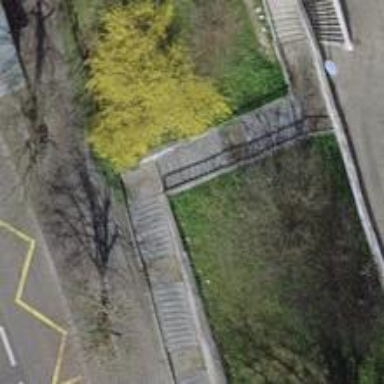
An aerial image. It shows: Set of steps on the road.